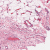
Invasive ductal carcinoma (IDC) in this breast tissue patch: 0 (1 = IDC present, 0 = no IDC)